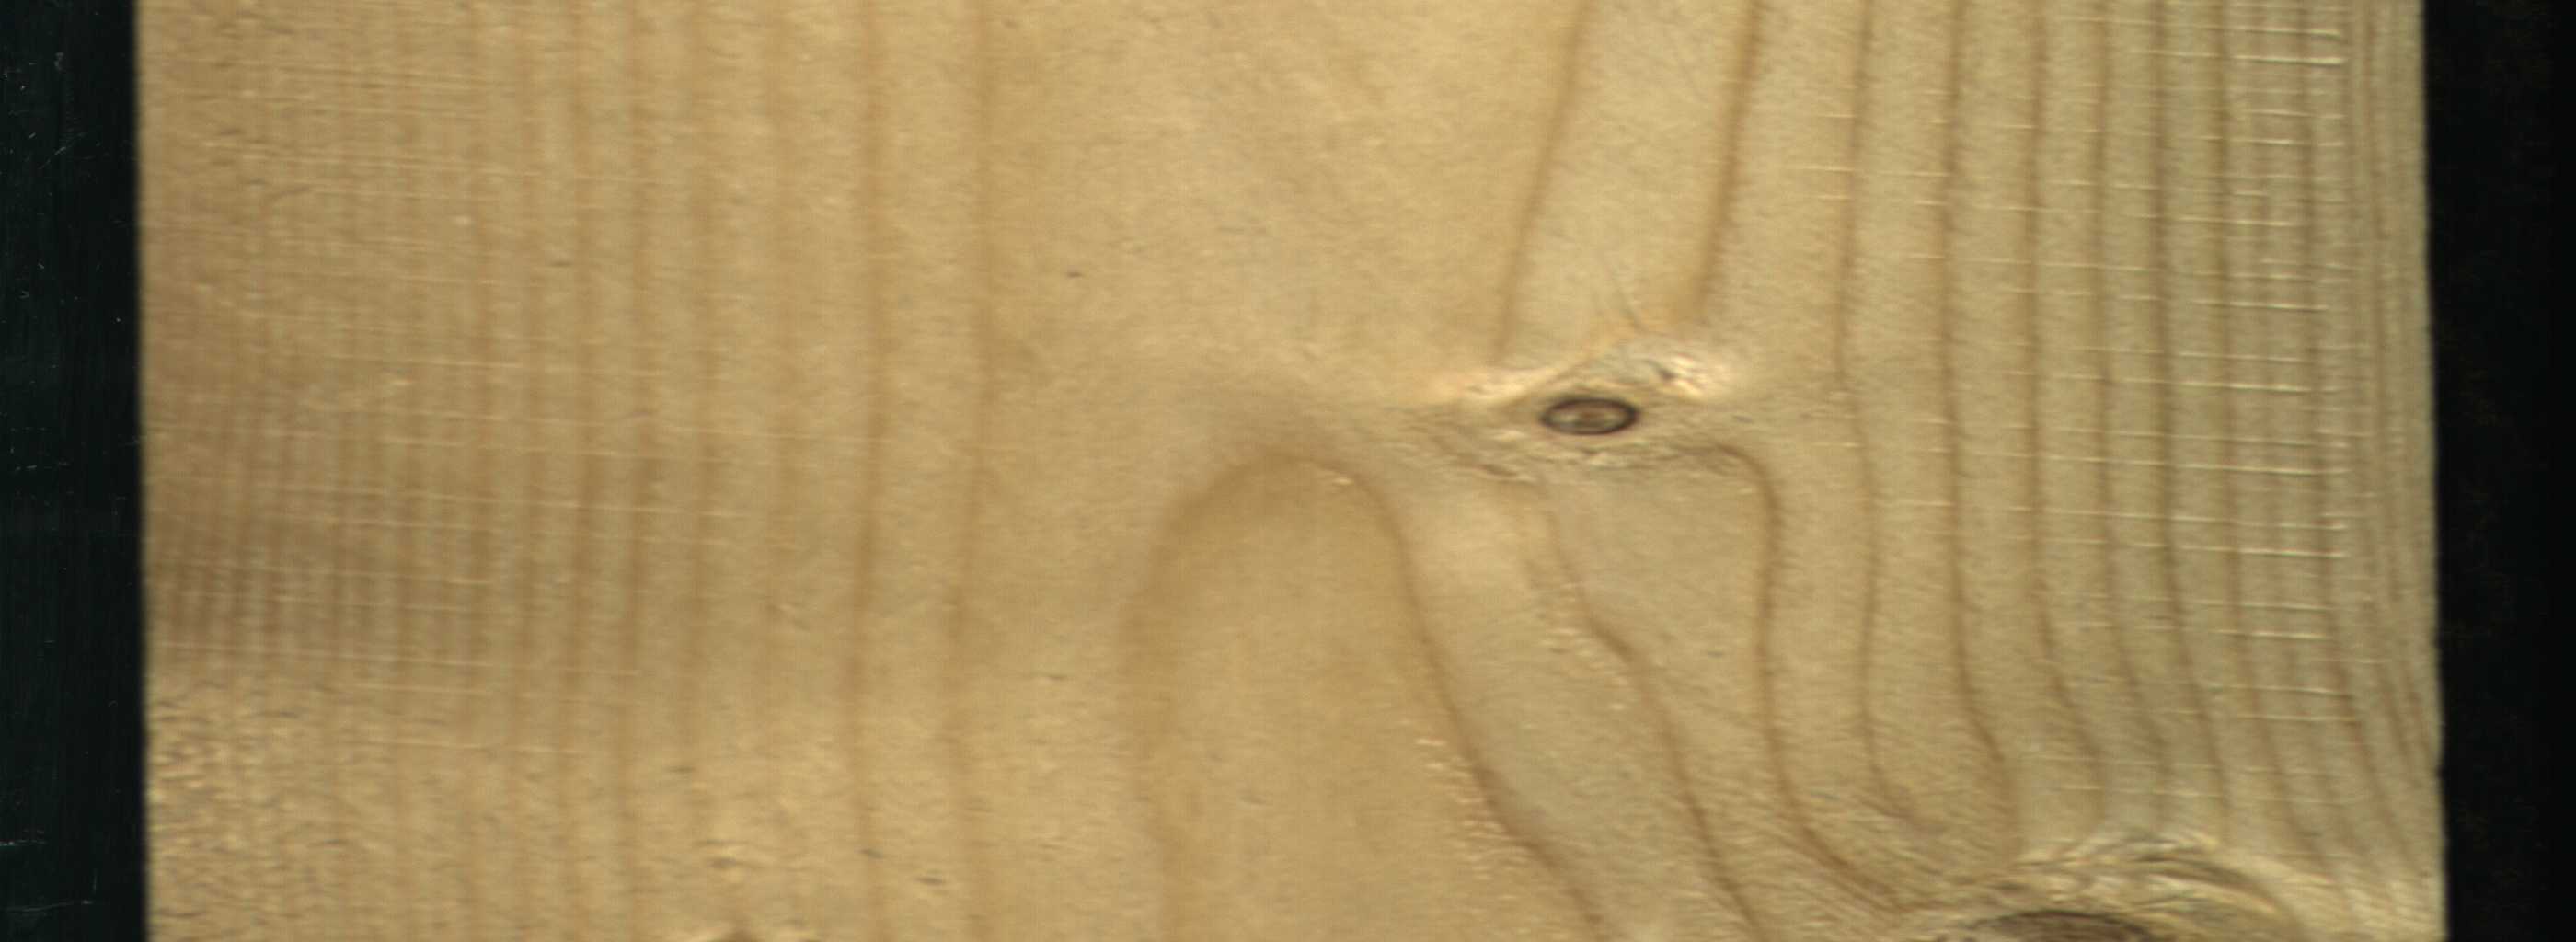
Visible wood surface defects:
Live_Knot
Live_Knot